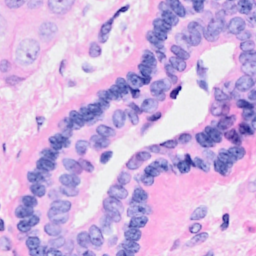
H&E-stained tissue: Breast